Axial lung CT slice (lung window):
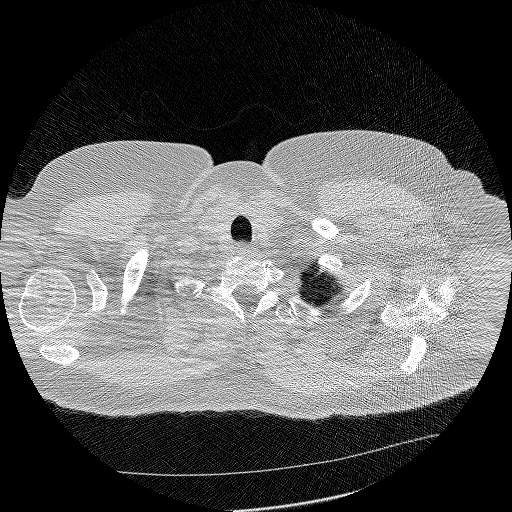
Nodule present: no